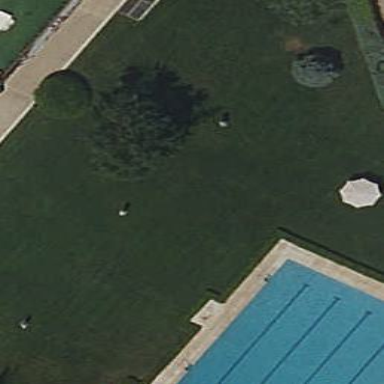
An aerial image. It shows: Garden that is leisure land.